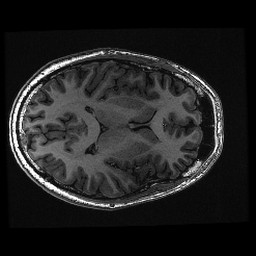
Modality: T1w
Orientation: axial
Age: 26
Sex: male
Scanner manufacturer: ge
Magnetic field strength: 3 T
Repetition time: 0.008848 s
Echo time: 0.003544 s